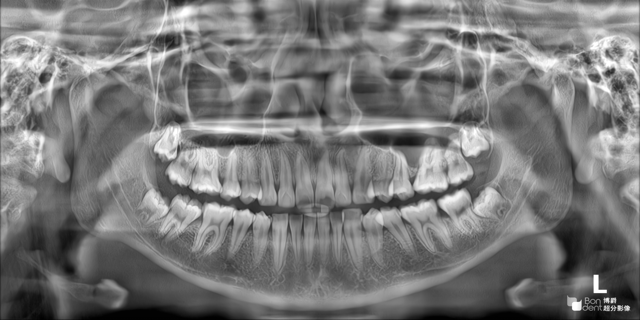
adult